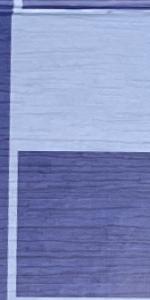
Label: Empty